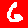
Digit: 6